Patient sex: M
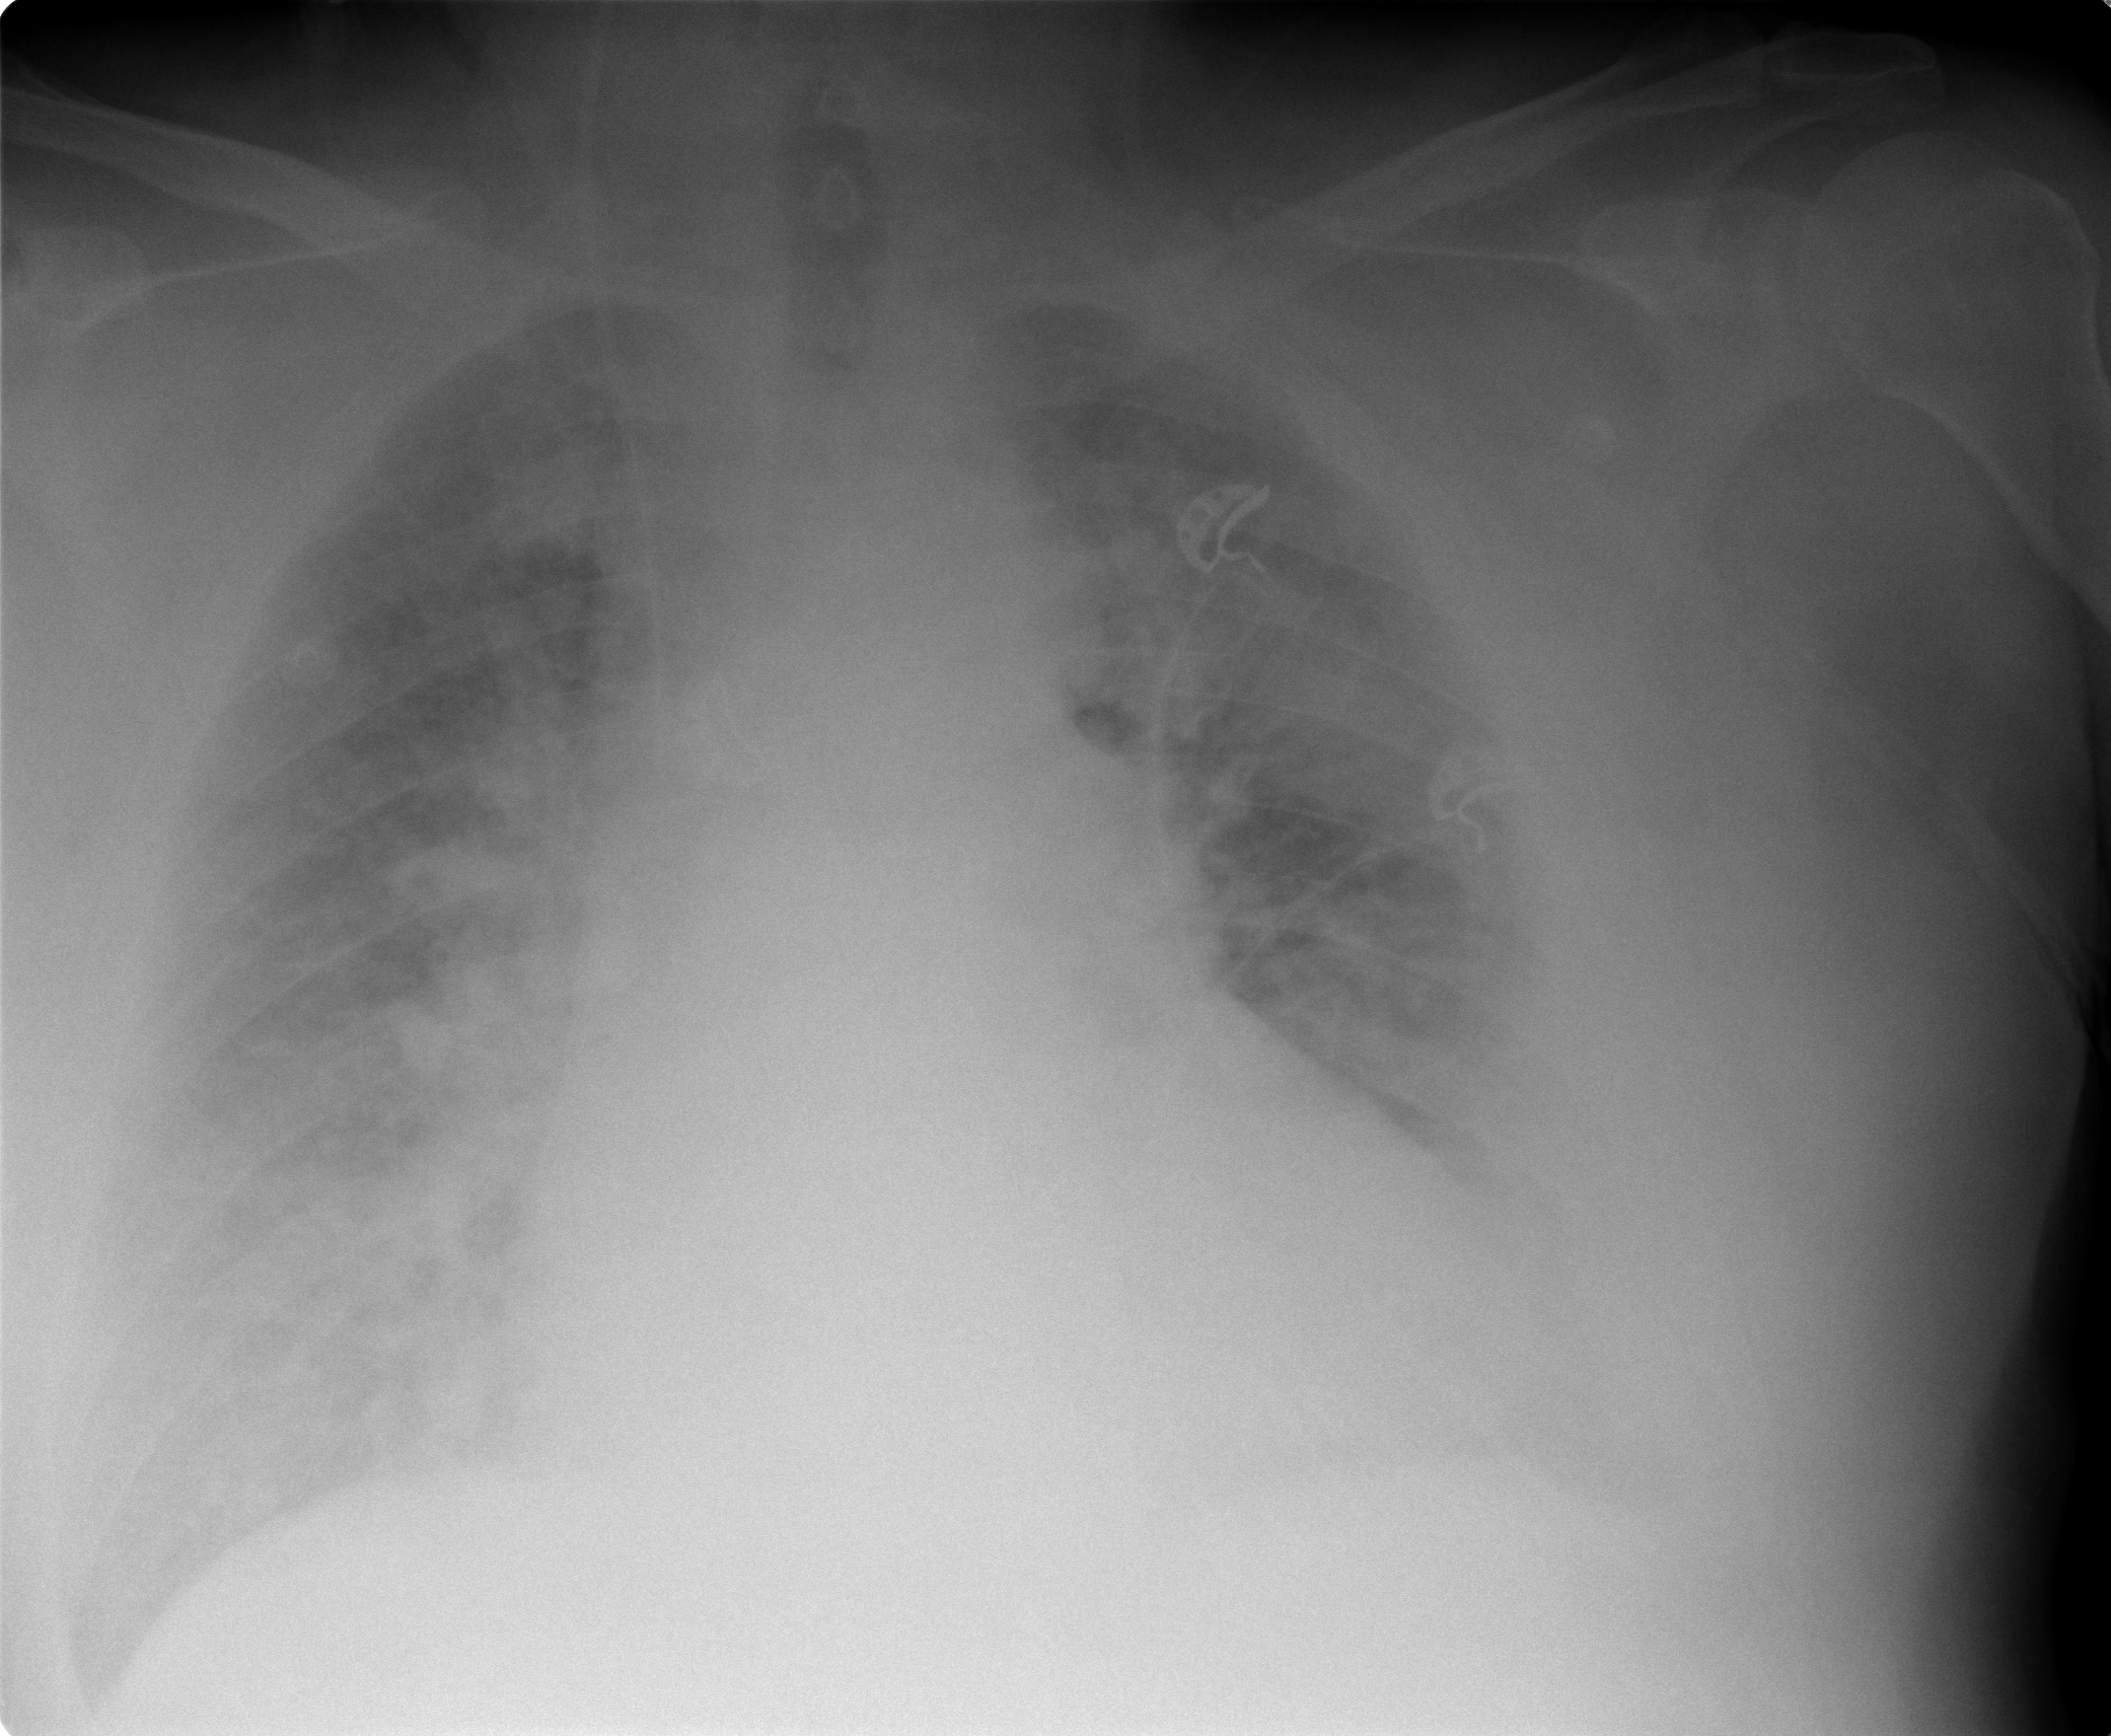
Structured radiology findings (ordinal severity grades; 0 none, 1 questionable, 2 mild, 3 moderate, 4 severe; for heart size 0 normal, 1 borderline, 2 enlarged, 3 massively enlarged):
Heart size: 2
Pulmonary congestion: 2
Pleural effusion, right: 2
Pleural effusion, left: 2
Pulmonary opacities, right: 2
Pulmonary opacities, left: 2
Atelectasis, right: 2
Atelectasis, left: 2